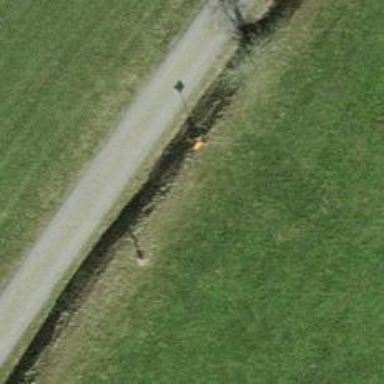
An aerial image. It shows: Pipeline marker.